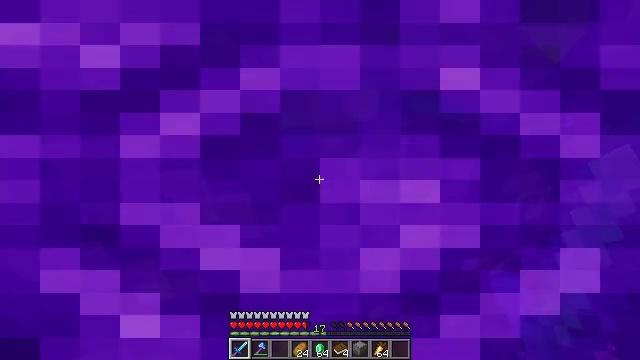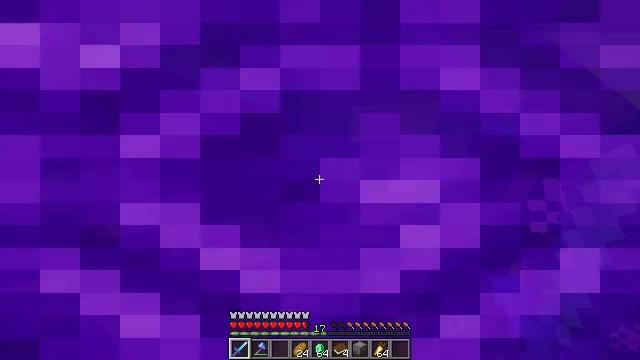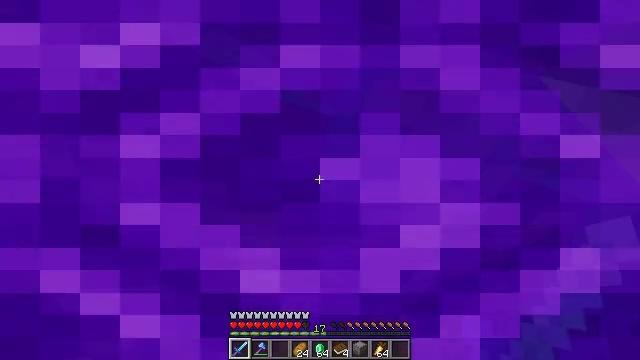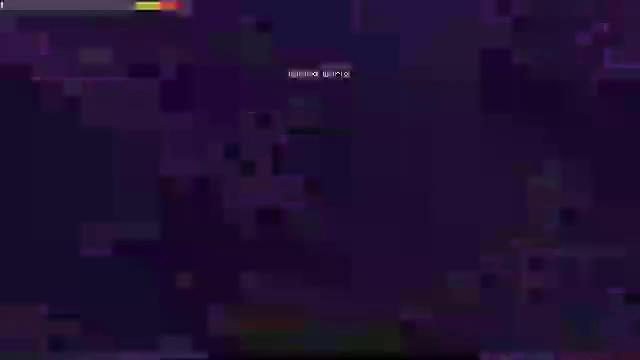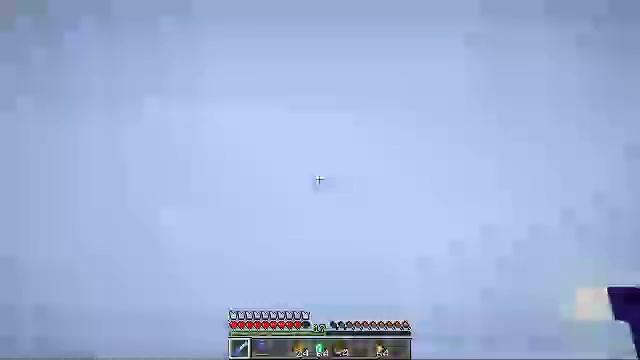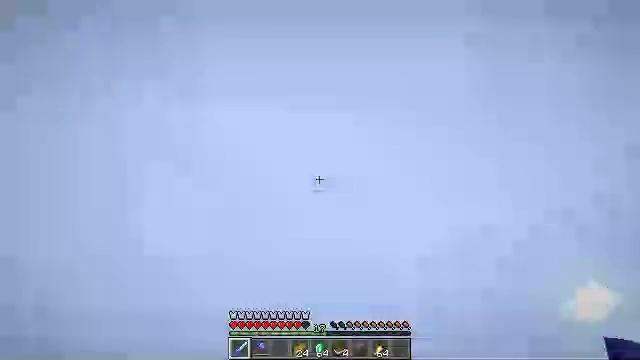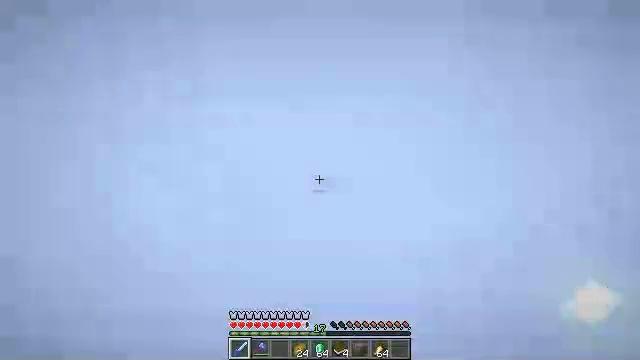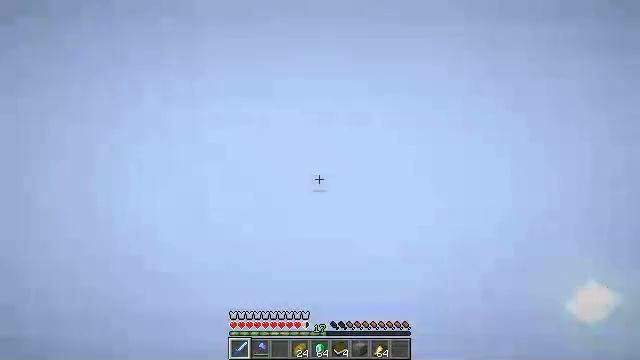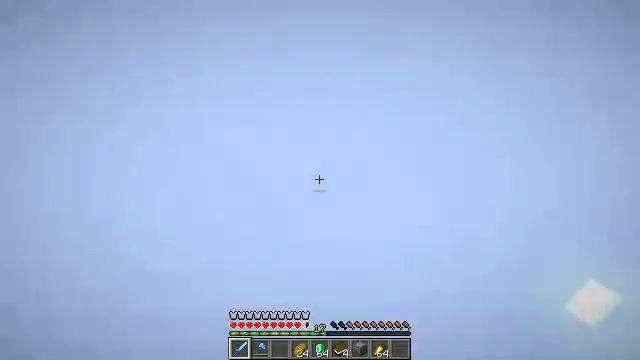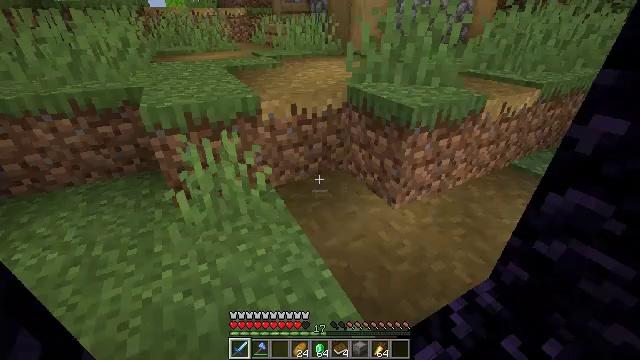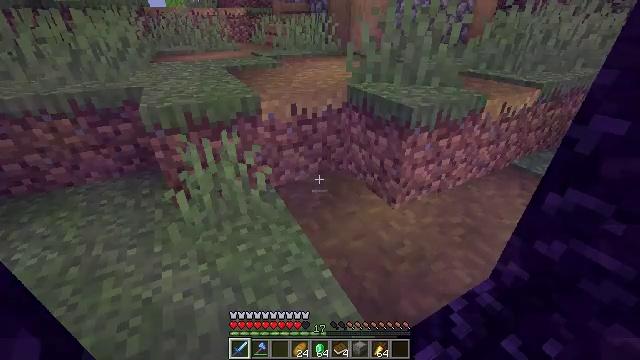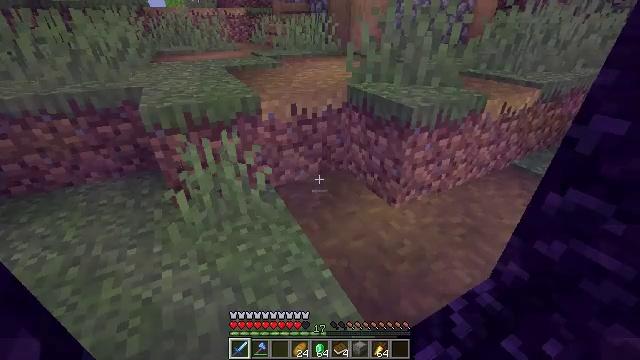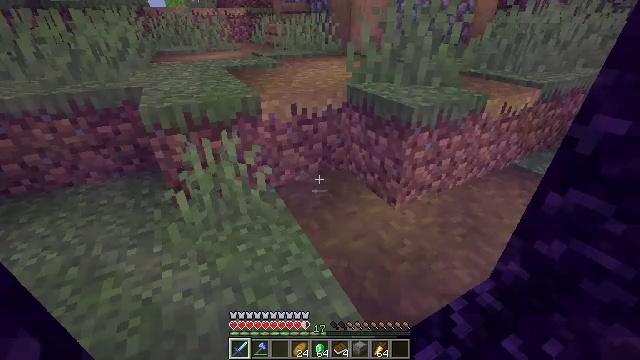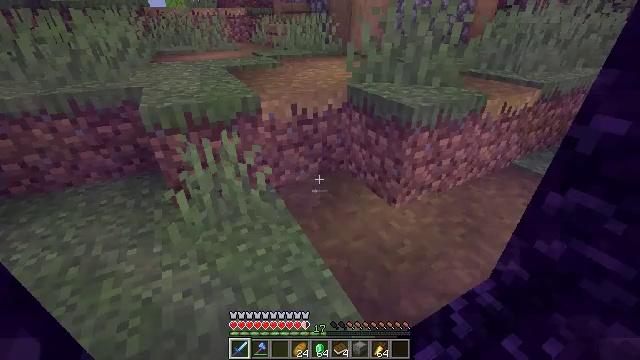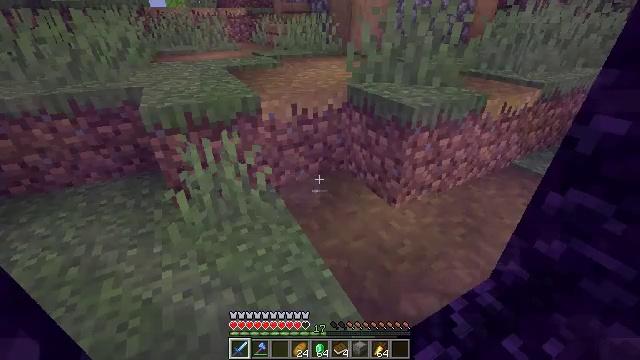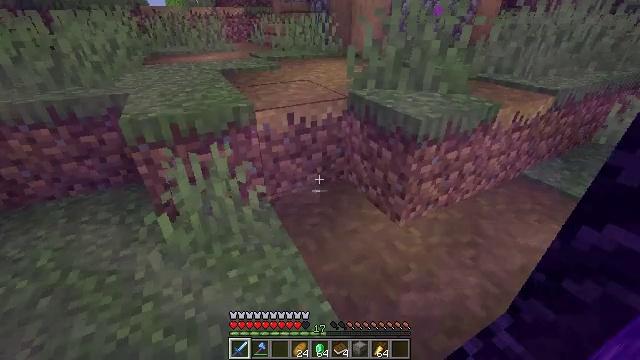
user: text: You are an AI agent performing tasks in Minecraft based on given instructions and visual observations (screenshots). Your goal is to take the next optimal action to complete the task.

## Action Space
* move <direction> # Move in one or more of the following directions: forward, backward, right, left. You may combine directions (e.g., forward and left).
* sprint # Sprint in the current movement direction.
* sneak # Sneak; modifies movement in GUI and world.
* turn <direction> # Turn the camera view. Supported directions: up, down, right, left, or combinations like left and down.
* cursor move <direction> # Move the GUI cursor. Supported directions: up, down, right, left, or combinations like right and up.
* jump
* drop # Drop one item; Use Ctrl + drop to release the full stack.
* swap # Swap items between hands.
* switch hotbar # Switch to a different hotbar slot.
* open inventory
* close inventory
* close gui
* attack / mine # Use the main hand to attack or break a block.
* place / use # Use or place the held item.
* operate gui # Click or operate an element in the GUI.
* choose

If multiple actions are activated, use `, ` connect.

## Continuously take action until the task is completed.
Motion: motion action
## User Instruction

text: Obtain a golden helmet through crafting.
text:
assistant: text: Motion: no_op
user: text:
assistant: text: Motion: no_op
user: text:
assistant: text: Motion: no_op
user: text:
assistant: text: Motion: no_op
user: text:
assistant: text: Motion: no_op
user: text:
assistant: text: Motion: no_op
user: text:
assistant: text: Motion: no_op
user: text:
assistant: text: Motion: no_op
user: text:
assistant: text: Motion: no_op
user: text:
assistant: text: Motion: no_op
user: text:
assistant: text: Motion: no_op
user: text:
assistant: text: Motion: no_op
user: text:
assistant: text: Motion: no_op
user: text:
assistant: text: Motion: move forward
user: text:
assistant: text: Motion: move forward
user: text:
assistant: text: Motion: move forward
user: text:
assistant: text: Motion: move forward
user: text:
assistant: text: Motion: move forward
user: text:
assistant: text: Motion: move forward
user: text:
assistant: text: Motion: move forward
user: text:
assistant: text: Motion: move forward and move left
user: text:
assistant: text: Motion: move forward and move left
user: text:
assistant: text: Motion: move forward, turn right and up
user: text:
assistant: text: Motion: move forward, turn right and up
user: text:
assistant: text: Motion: turn right and down
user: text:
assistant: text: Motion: turn right and down
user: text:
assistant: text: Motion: move back, turn right and up
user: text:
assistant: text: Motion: move back
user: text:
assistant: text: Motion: move back
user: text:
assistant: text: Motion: move back